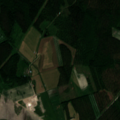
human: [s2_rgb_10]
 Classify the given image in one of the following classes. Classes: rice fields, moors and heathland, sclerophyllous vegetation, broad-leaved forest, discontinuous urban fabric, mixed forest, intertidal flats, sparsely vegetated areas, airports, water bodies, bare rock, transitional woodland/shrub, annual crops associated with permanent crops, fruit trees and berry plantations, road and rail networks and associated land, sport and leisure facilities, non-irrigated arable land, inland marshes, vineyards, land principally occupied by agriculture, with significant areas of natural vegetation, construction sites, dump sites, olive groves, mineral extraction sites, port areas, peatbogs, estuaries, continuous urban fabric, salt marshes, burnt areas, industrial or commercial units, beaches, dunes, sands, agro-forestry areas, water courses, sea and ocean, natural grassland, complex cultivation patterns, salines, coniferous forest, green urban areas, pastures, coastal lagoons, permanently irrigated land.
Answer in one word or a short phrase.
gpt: non-irrigated arable land, land principally occupied by agriculture, with significant areas of natural vegetation, mixed forest, transitional woodland/shrub